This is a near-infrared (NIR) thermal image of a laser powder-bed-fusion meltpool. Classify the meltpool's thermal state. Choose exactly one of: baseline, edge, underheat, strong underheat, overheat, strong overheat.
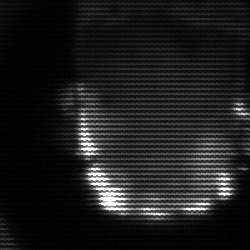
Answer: baseline